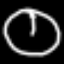
Label: clock